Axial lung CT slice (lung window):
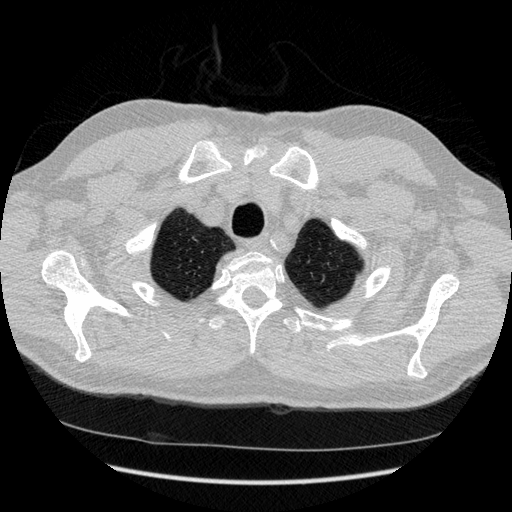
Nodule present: no